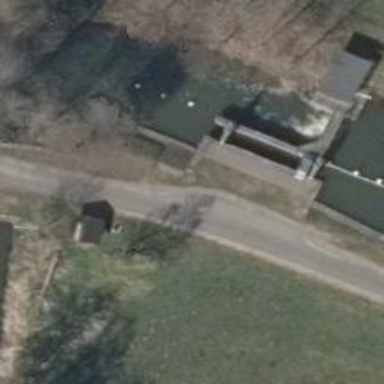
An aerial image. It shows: Lock gate on waterway.